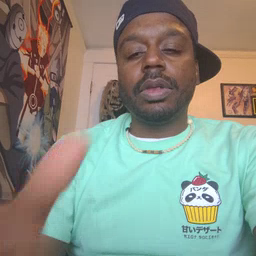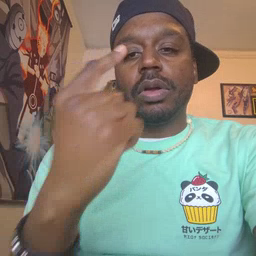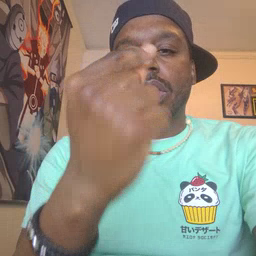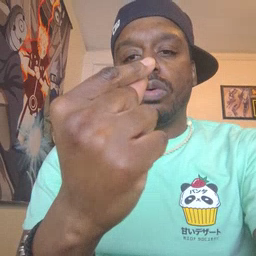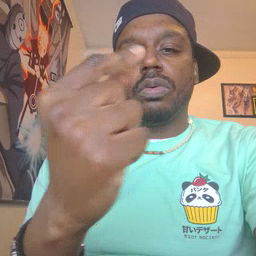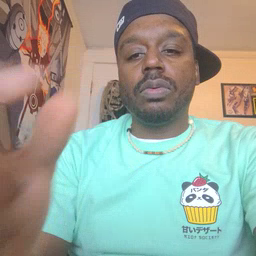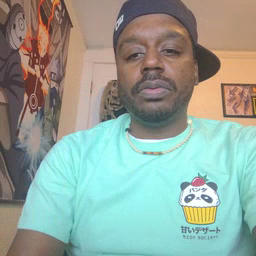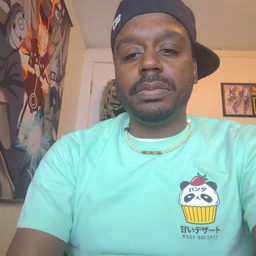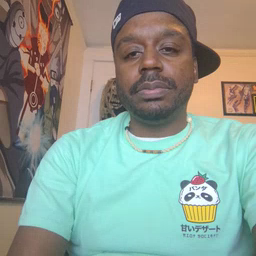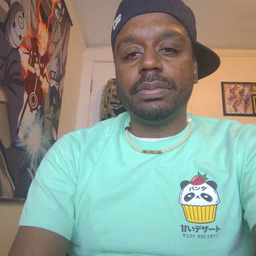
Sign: go